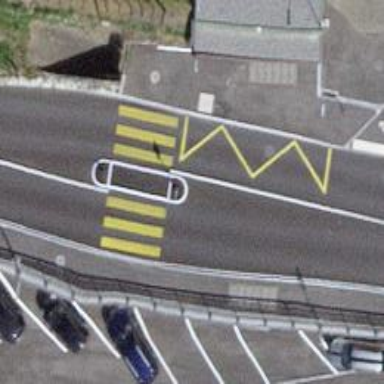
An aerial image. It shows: Marked road crossing with pedestrian island.